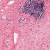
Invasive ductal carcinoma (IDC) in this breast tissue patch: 0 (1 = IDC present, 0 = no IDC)